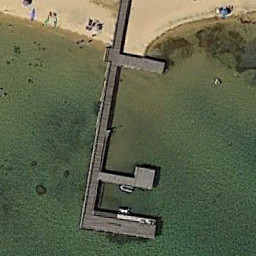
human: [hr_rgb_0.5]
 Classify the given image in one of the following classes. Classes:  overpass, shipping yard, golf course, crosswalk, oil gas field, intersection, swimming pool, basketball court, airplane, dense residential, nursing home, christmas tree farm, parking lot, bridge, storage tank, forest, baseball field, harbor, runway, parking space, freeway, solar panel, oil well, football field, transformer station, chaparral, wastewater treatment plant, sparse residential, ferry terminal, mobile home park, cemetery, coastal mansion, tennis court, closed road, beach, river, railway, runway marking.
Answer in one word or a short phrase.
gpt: ferry terminal